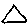
Label: triangle